Question: I have been struggling with the following exception occurring in my Spring-MVC project for a few days already. There are some similar issues on the web but neither of them helped me really. I am using Eclipse as my IDE.
My folder structure.

pom.xml
'''
<project xmlns="http://maven.apache.org/POM/4.0.0" xmlns:xsi="http://www.w3.org/2001/XMLSchema-instance" xsi:schemaLocation="http://maven.apache.org/POM/4.0.0 http://maven.apache.org/maven-v4_0_0.xsd">
<modelVersion>4.0.0</modelVersion>
<groupId>com.infofaces</groupId>
<artifactId>MavenInfofaces</artifactId>
<packaging>war</packaging>
<version>0.0.1-SNAPSHOT</version>
<name>MavenInfofaces Maven Webapp</name>
<url>http://maven.apache.org</url>
<dependencies>
<dependency>
<groupId>junit</groupId>
<artifactId>junit</artifactId>
<version>3.8.1</version>
<scope>test</scope>
</dependency>
<!-- JSTL -->
<dependency>
<groupId>javax.servlet</groupId>
<artifactId>jstl</artifactId>
<version>1.1.2</version>
</dependency>
<dependency>
<groupId>taglibs</groupId>
<artifactId>standard</artifactId>
<version>1.1.2</version>
</dependency>
<!-- Spring framework -->
<dependency>
<groupId>org.springframework</groupId>
<artifactId>spring</artifactId>
<version>2.5.6</version>
</dependency>
<!-- Spring MVC framework -->
<dependency>
<groupId>org.springframework</groupId>
<artifactId>spring-webmvc</artifactId>
<version>2.5.6</version>
</dependency>
<!-- Apache Commons Upload -->
<dependency>
<groupId>commons-fileupload</groupId>
<artifactId>commons-fileupload</artifactId>
<version>1.2.2</version>
</dependency>
<!-- Apache Commons Upload -->
<dependency>
<groupId>commons-io</groupId>
<artifactId>commons-io</artifactId>
<version>1.3.2</version>
</dependency>
<!-- MySql Connector -->
<dependency>
<groupId>mysql</groupId>
<artifactId>mysql-connector-java</artifactId>
<version>5.1.35</version>
</dependency>
<!-- Core Hibernate ORM Functionality -->
<dependency>
<groupId>org.hibernate</groupId>
<artifactId>hibernate-core</artifactId>
<version>4.3.8.Final</version>
</dependency>
</dependencies>
<build>
<finalName>MavenInfofaces</finalName>
</build>
</project>
'''
web.xml
'''
<web-app id="WebApp_ID" version="2.4"
xmlns="http://java.sun.com/xml/ns/j2ee"
xmlns:xsi="http://www.w3.org/2001/XMLSchema-instance"
xsi:schemaLocation="http://java.sun.com/xml/ns/j2ee
http://java.sun.com/xml/ns/j2ee/web-app_2_4.xsd">
<display-name>Archetype Created Web Application</display-name>
<servlet>
<servlet-name>mvc-dispatcher</servlet-name>
<servlet-class>org.springframework.web.servlet.DispatcherServlet</servlet-class>
<load-on-startup>1</load-on-startup>
</servlet>
<servlet-mapping>
<servlet-name>mvc-dispatcher</servlet-name>
<url-pattern>*.html</url-pattern>
</servlet-mapping>
</web-app>
'''
mvc-dispatcher-servlet.xml
'''
<?xml version="1.0" encoding="UTF-8"?>
<beans xmlns="http://www.springframework.org/schema/beans"
xmlns:mvc="http://www.springframework.org/schema/mvc"
xmlns:context="http://www.springframework.org/schema/context"
xmlns:xsi="http://www.w3.org/2001/XMLSchema-instance"
xsi:schemaLocation="
http://www.springframework.org/schema/beans
http://www.springframework.org/schema/beans/spring-beans-3.0.xsd
http://www.springframework.org/schema/mvc
http://www.springframework.org/schema/mvc/spring-mvc-3.0.xsd
http://www.springframework.org/schema/context
http://www.springframework.org/schema/context/spring-context-3.0.xsd">
<context:component-scan base-package="com.infofaces.myself.controller" />
<bean id="viewResolver"
class="org.springframework.web.servlet.view.InternalResourceViewResolver" >
<property name="prefix">
<value>/WEB-INF/pages/</value>
</property>
<property name="suffix">
<value>.jsp</value>
</property>
</bean>
</beans>
'''
Exception while starting Tomcat Server 8.0.
'''
INFO: Loading XML bean definitions from ServletContext resource [/WEB-INF/mvc-dispatcher-servlet.xml]
May 26, 2015 7:23:27 PM org.springframework.util.xml.SimpleSaxErrorHandler warning
WARNING: Ignored XML validation warning
org.xml.sax.SAXParseException; lineNumber: 12; columnNumber: 80; schema_reference.4: Failed to read schema document 'http://www.springframework.org/schema/beans/spring-beans-3.0.xsd', because 1) could not find the document; 2) the document could not be read; 3) the root element of the document is not <xsd:schema>.
at com.sun.org.apache.xerces.internal.util.ErrorHandlerWrapper.createSAXParseException(Unknown Source)
at com.sun.org.apache.xerces.internal.util.ErrorHandlerWrapper.warning(Unknown Source)
at com.sun.org.apache.xerces.internal.impl.XMLErrorReporter.reportError(Unknown Source)
at com.sun.org.apache.xerces.internal.impl.XMLErrorReporter.reportError(Unknown Source)
at com.sun.org.apache.xerces.internal.impl.xs.traversers.XSDHandler.reportSchemaErr(Unknown Source)
at com.sun.org.apache.xerces.internal.impl.xs.traversers.XSDHandler.reportSchemaWarning(Unknown Source)
at com.sun.org.apache.xerces.internal.impl.xs.traversers.XSDHandler.getSchemaDocument1(Unknown Source)
at com.sun.org.apache.xerces.internal.impl.xs.traversers.XSDHandler.getSchemaDocument(Unknown Source)
at com.sun.org.apache.xerces.internal.impl.xs.traversers.XSDHandler.parseSchema(Unknown Source)
at com.sun.org.apache.xerces.internal.impl.xs.XMLSchemaLoader.loadSchema(Unknown Source)
at com.sun.org.apache.xerces.internal.impl.xs.XMLSchemaValidator.findSchemaGrammar(Unknown Source)
at com.sun.org.apache.xerces.internal.impl.xs.XMLSchemaValidator.handleStartElement(Unknown Source)
at com.sun.org.apache.xerces.internal.impl.xs.XMLSchemaValidator.startElement(Unknown Source)
at com.sun.org.apache.xerces.internal.impl.XMLNSDocumentScannerImpl.scanStartElement(Unknown Source)
at com.sun.org.apache.xerces.internal.impl.XMLNSDocumentScannerImpl$NSContentDriver.scanRootElementHook(Unknown Source)
at com.sun.org.apache.xerces.internal.impl.XMLDocumentFragmentScannerImpl$FragmentContentDriver.next(Unknown Source)
at com.sun.org.apache.xerces.internal.impl.XMLDocumentScannerImpl$PrologDriver.next(Unknown Source)
at com.sun.org.apache.xerces.internal.impl.XMLDocumentScannerImpl.next(Unknown Source)
at com.sun.org.apache.xerces.internal.impl.XMLNSDocumentScannerImpl.next(Unknown Source)
at com.sun.org.apache.xerces.internal.impl.XMLDocumentFragmentScannerImpl.scanDocument(Unknown Source)
at com.sun.org.apache.xerces.internal.parsers.XML11Configuration.parse(Unknown Source)
at com.sun.org.apache.xerces.internal.parsers.XML11Configuration.parse(Unknown Source)
at com.sun.org.apache.xerces.internal.parsers.XMLParser.parse(Unknown Source)
at com.sun.org.apache.xerces.internal.parsers.DOMParser.parse(Unknown Source)
at com.sun.org.apache.xerces.internal.jaxp.DocumentBuilderImpl.parse(Unknown Source)
at org.springframework.beans.factory.xml.DefaultDocumentLoader.loadDocument(DefaultDocumentLoader.java:75)
at org.springframework.beans.factory.xml.XmlBeanDefinitionReader.doLoadBeanDefinitions(XmlBeanDefinitionReader.java:396)
at org.springframework.beans.factory.xml.XmlBeanDefinitionReader.loadBeanDefinitions(XmlBeanDefinitionReader.java:342)
at org.springframework.beans.factory.xml.XmlBeanDefinitionReader.loadBeanDefinitions(XmlBeanDefinitionReader.java:310)
at org.springframework.beans.factory.support.AbstractBeanDefinitionReader.loadBeanDefinitions(AbstractBeanDefinitionReader.java:143)
at org.springframework.beans.factory.support.AbstractBeanDefinitionReader.loadBeanDefinitions(AbstractBeanDefinitionReader.java:178)
at org.springframework.beans.factory.support.AbstractBeanDefinitionReader.loadBeanDefinitions(AbstractBeanDefinitionReader.java:149)
at org.springframework.web.context.support.XmlWebApplicationContext.loadBeanDefinitions(XmlWebApplicationContext.java:124)
at org.springframework.web.context.support.XmlWebApplicationContext.loadBeanDefinitions(XmlWebApplicationContext.java:92)
at org.springframework.context.support.AbstractRefreshableApplicationContext.refreshBeanFactory(AbstractRefreshableApplicationContext.java:123)
at org.springframework.context.support.AbstractApplicationContext.obtainFreshBeanFactory(AbstractApplicationContext.java:422)
at org.springframework.context.support.AbstractApplicationContext.refresh(AbstractApplicationContext.java:352)
at org.springframework.web.servlet.FrameworkServlet.createWebApplicationContext(FrameworkServlet.java:402)
at org.springframework.web.servlet.FrameworkServlet.initWebApplicationContext(FrameworkServlet.java:316)
at org.springframework.web.servlet.FrameworkServlet.initServletBean(FrameworkServlet.java:282)
at org.springframework.web.servlet.HttpServletBean.init(HttpServletBean.java:126)
at javax.servlet.GenericServlet.init(GenericServlet.java:158)
at org.apache.catalina.core.StandardWrapper.initServlet(StandardWrapper.java:1231)
at org.apache.catalina.core.StandardWrapper.loadServlet(StandardWrapper.java:1144)
at org.apache.catalina.core.StandardWrapper.load(StandardWrapper.java:1031)
at org.apache.catalina.core.StandardContext.loadOnStartup(StandardContext.java:4909)
at org.apache.catalina.core.StandardContext.startInternal(StandardContext.java:5196)
at org.apache.catalina.util.LifecycleBase.start(LifecycleBase.java:150)
at org.apache.catalina.core.ContainerBase$StartChild.call(ContainerBase.java:1409)
at org.apache.catalina.core.ContainerBase$StartChild.call(ContainerBase.java:1399)
at java.util.concurrent.FutureTask.run(Unknown Source)
at java.util.concurrent.ThreadPoolExecutor.runWorker(Unknown Source)
at java.util.concurrent.ThreadPoolExecutor$Worker.run(Unknown Source)
at java.lang.Thread.run(Unknown Source)
Caused by: java.net.UnknownHostException: www.springframework.org
at java.net.AbstractPlainSocketImpl.connect(Unknown Source)
at java.net.PlainSocketImpl.connect(Unknown Source)
at java.net.SocksSocketImpl.connect(Unknown Source)
at java.net.Socket.connect(Unknown Source)
at java.net.Socket.connect(Unknown Source)
at sun.net.NetworkClient.doConnect(Unknown Source)
at sun.net.www.http.HttpClient.openServer(Unknown Source)
at sun.net.www.http.HttpClient.openServer(Unknown Source)
at sun.net.www.http.HttpClient.<init>(Unknown Source)
at sun.net.www.http.HttpClient.New(Unknown Source)
at sun.net.www.http.HttpClient.New(Unknown Source)
at sun.net.www.protocol.http.HttpURLConnection.getNewHttpClient(Unknown Source)
at sun.net.www.protocol.http.HttpURLConnection.plainConnect0(Unknown Source)
at sun.net.www.protocol.http.HttpURLConnection.plainConnect(Unknown Source)
at sun.net.www.protocol.http.HttpURLConnection.connect(Unknown Source)
at sun.net.www.protocol.http.HttpURLConnection.getInputStream0(Unknown Source)
at sun.net.www.protocol.http.HttpURLConnection.getInputStream(Unknown Source)
at com.sun.org.apache.xerces.internal.impl.XMLEntityManager.setupCurrentEntity(Unknown Source)
at com.sun.org.apache.xerces.internal.impl.XMLVersionDetector.determineDocVersion(Unknown Source)
at com.sun.org.apache.xerces.internal.impl.xs.opti.SchemaParsingConfig.parse(Unknown Source)
at com.sun.org.apache.xerces.internal.impl.xs.opti.SchemaParsingConfig.parse(Unknown Source)
at com.sun.org.apache.xerces.internal.impl.xs.opti.SchemaDOMParser.parse(Unknown Source)
... 47 more
May 26, 2015 7:23:27 PM org.springframework.web.servlet.FrameworkServlet initServletBean
SEVERE: Context initialization failed
org.springframework.beans.factory.xml.XmlBeanDefinitionStoreException: Line 12 in XML document from ServletContext resource [/WEB-INF/mvc-dispatcher-servlet.xml] is invalid; nested exception is org.xml.sax.SAXParseException; lineNumber: 12; columnNumber: 80; cvc-elt.1: Cannot find the declaration of element 'beans'.
at org.springframework.beans.factory.xml.XmlBeanDefinitionReader.doLoadBeanDefinitions(XmlBeanDefinitionReader.java:404)
at org.springframework.beans.factory.xml.XmlBeanDefinitionReader.loadBeanDefinitions(XmlBeanDefinitionReader.java:342)
at org.springframework.beans.factory.xml.XmlBeanDefinitionReader.loadBeanDefinitions(XmlBeanDefinitionReader.java:310)
at org.springframework.beans.factory.support.AbstractBeanDefinitionReader.loadBeanDefinitions(AbstractBeanDefinitionReader.java:143)
at org.springframework.beans.factory.support.AbstractBeanDefinitionReader.loadBeanDefinitions(AbstractBeanDefinitionReader.java:178)
at org.springframework.beans.factory.support.AbstractBeanDefinitionReader.loadBeanDefinitions(AbstractBeanDefinitionReader.java:149)
at org.springframework.web.context.support.XmlWebApplicationContext.loadBeanDefinitions(XmlWebApplicationContext.java:124)
at org.springframework.web.context.support.XmlWebApplicationContext.loadBeanDefinitions(XmlWebApplicationContext.java:92)
at org.springframework.context.support.AbstractRefreshableApplicationContext.refreshBeanFactory(AbstractRefreshableApplicationContext.java:123)
at org.springframework.context.support.AbstractApplicationContext.obtainFreshBeanFactory(AbstractApplicationContext.java:422)
at org.springframework.context.support.AbstractApplicationContext.refresh(AbstractApplicationContext.java:352)
at org.springframework.web.servlet.FrameworkServlet.createWebApplicationContext(FrameworkServlet.java:402)
at org.springframework.web.servlet.FrameworkServlet.initWebApplicationContext(FrameworkServlet.java:316)
at org.springframework.web.servlet.FrameworkServlet.initServletBean(FrameworkServlet.java:282)
at org.springframework.web.servlet.HttpServletBean.init(HttpServletBean.java:126)
at javax.servlet.GenericServlet.init(GenericServlet.java:158)
at org.apache.catalina.core.StandardWrapper.initServlet(StandardWrapper.java:1231)
at org.apache.catalina.core.StandardWrapper.loadServlet(StandardWrapper.java:1144)
at org.apache.catalina.core.StandardWrapper.load(StandardWrapper.java:1031)
at org.apache.catalina.core.StandardContext.loadOnStartup(StandardContext.java:4909)
at org.apache.catalina.core.StandardContext.startInternal(StandardContext.java:5196)
at org.apache.catalina.util.LifecycleBase.start(LifecycleBase.java:150)
at org.apache.catalina.core.ContainerBase$StartChild.call(ContainerBase.java:1409)
at org.apache.catalina.core.ContainerBase$StartChild.call(ContainerBase.java:1399)
at java.util.concurrent.FutureTask.run(Unknown Source)
at java.util.concurrent.ThreadPoolExecutor.runWorker(Unknown Source)
at java.util.concurrent.ThreadPoolExecutor$Worker.run(Unknown Source)
at java.lang.Thread.run(Unknown Source)
Caused by: org.xml.sax.SAXParseException; lineNumber: 12; columnNumber: 80; cvc-elt.1: Cannot find the declaration of element 'beans'.
at com.sun.org.apache.xerces.internal.util.ErrorHandlerWrapper.createSAXParseException(Unknown Source)
at com.sun.org.apache.xerces.internal.util.ErrorHandlerWrapper.error(Unknown Source)
at com.sun.org.apache.xerces.internal.impl.XMLErrorReporter.reportError(Unknown Source)
at com.sun.org.apache.xerces.internal.impl.XMLErrorReporter.reportError(Unknown Source)
at com.sun.org.apache.xerces.internal.impl.XMLErrorReporter.reportError(Unknown Source)
at com.sun.org.apache.xerces.internal.impl.xs.XMLSchemaValidator.handleStartElement(Unknown Source)
at com.sun.org.apache.xerces.internal.impl.xs.XMLSchemaValidator.startElement(Unknown Source)
at com.sun.org.apache.xerces.internal.impl.XMLNSDocumentScannerImpl.scanStartElement(Unknown Source)
at com.sun.org.apache.xerces.internal.impl.XMLNSDocumentScannerImpl$NSContentDriver.scanRootElementHook(Unknown Source)
at com.sun.org.apache.xerces.internal.impl.XMLDocumentFragmentScannerImpl$FragmentContentDriver.next(Unknown Source)
at com.sun.org.apache.xerces.internal.impl.XMLDocumentScannerImpl$PrologDriver.next(Unknown Source)
at com.sun.org.apache.xerces.internal.impl.XMLDocumentScannerImpl.next(Unknown Source)
at com.sun.org.apache.xerces.internal.impl.XMLNSDocumentScannerImpl.next(Unknown Source)
at com.sun.org.apache.xerces.internal.impl.XMLDocumentFragmentScannerImpl.scanDocument(Unknown Source)
at com.sun.org.apache.xerces.internal.parsers.XML11Configuration.parse(Unknown Source)
at com.sun.org.apache.xerces.internal.parsers.XML11Configuration.parse(Unknown Source)
at com.sun.org.apache.xerces.internal.parsers.XMLParser.parse(Unknown Source)
at com.sun.org.apache.xerces.internal.parsers.DOMParser.parse(Unknown Source)
at com.sun.org.apache.xerces.internal.jaxp.DocumentBuilderImpl.parse(Unknown Source)
at org.springframework.beans.factory.xml.DefaultDocumentLoader.loadDocument(DefaultDocumentLoader.java:75)
at org.springframework.beans.factory.xml.XmlBeanDefinitionReader.doLoadBeanDefinitions(XmlBeanDefinitionReader.java:396)
... 27 more
May 26, 2015 7:23:27 PM org.apache.catalina.core.ApplicationContext log
SEVERE: StandardWrapper.Throwable
org.springframework.beans.factory.xml.XmlBeanDefinitionStoreException: Line 12 in XML document from ServletContext resource [/WEB-INF/mvc-dispatcher-servlet.xml] is invalid; nested exception is org.xml.sax.SAXParseException; lineNumber: 12; columnNumber: 80; cvc-elt.1: Cannot find the declaration of element 'beans'.
at org.springframework.beans.factory.xml.XmlBeanDefinitionReader.doLoadBeanDefinitions(XmlBeanDefinitionReader.java:404)
at org.springframework.beans.factory.xml.XmlBeanDefinitionReader.loadBeanDefinitions(XmlBeanDefinitionReader.java:342)
at org.springframework.beans.factory.xml.XmlBeanDefinitionReader.loadBeanDefinitions(XmlBeanDefinitionReader.java:310)
at org.springframework.beans.factory.support.AbstractBeanDefinitionReader.loadBeanDefinitions(AbstractBeanDefinitionReader.java:143)
at org.springframework.beans.factory.support.AbstractBeanDefinitionReader.loadBeanDefinitions(AbstractBeanDefinitionReader.java:178)
at org.springframework.beans.factory.support.AbstractBeanDefinitionReader.loadBeanDefinitions(AbstractBeanDefinitionReader.java:149)
at org.springframework.web.context.support.XmlWebApplicationContext.loadBeanDefinitions(XmlWebApplicationContext.java:124)
at org.springframework.web.context.support.XmlWebApplicationContext.loadBeanDefinitions(XmlWebApplicationContext.java:92)
at org.springframework.context.support.AbstractRefreshableApplicationContext.refreshBeanFactory(AbstractRefreshableApplicationContext.java:123)
at org.springframework.context.support.AbstractApplicationContext.obtainFreshBeanFactory(AbstractApplicationContext.java:422)
at org.springframework.context.support.AbstractApplicationContext.refresh(AbstractApplicationContext.java:352)
at org.springframework.web.servlet.FrameworkServlet.createWebApplicationContext(FrameworkServlet.java:402)
at org.springframework.web.servlet.FrameworkServlet.initWebApplicationContext(FrameworkServlet.java:316)
at org.springframework.web.servlet.FrameworkServlet.initServletBean(FrameworkServlet.java:282)
at org.springframework.web.servlet.HttpServletBean.init(HttpServletBean.java:126)
at javax.servlet.GenericServlet.init(GenericServlet.java:158)
at org.apache.catalina.core.StandardWrapper.initServlet(StandardWrapper.java:1231)
at org.apache.catalina.core.StandardWrapper.loadServlet(StandardWrapper.java:1144)
at org.apache.catalina.core.StandardWrapper.load(StandardWrapper.java:1031)
at org.apache.catalina.core.StandardContext.loadOnStartup(StandardContext.java:4909)
at org.apache.catalina.core.StandardContext.startInternal(StandardContext.java:5196)
at org.apache.catalina.util.LifecycleBase.start(LifecycleBase.java:150)
at org.apache.catalina.core.ContainerBase$StartChild.call(ContainerBase.java:1409)
at org.apache.catalina.core.ContainerBase$StartChild.call(ContainerBase.java:1399)
at java.util.concurrent.FutureTask.run(Unknown Source)
at java.util.concurrent.ThreadPoolExecutor.runWorker(Unknown Source)
at java.util.concurrent.ThreadPoolExecutor$Worker.run(Unknown Source)
at java.lang.Thread.run(Unknown Source)
Caused by: org.xml.sax.SAXParseException; lineNumber: 12; columnNumber: 80; cvc-elt.1: Cannot find the declaration of element 'beans'.
at com.sun.org.apache.xerces.internal.util.ErrorHandlerWrapper.createSAXParseException(Unknown Source)
at com.sun.org.apache.xerces.internal.util.ErrorHandlerWrapper.error(Unknown Source)
at com.sun.org.apache.xerces.internal.impl.XMLErrorReporter.reportError(Unknown Source)
at com.sun.org.apache.xerces.internal.impl.XMLErrorReporter.reportError(Unknown Source)
at com.sun.org.apache.xerces.internal.impl.XMLErrorReporter.reportError(Unknown Source)
at com.sun.org.apache.xerces.internal.impl.xs.XMLSchemaValidator.handleStartElement(Unknown Source)
at com.sun.org.apache.xerces.internal.impl.xs.XMLSchemaValidator.startElement(Unknown Source)
at com.sun.org.apache.xerces.internal.impl.XMLNSDocumentScannerImpl.scanStartElement(Unknown Source)
at com.sun.org.apache.xerces.internal.impl.XMLNSDocumentScannerImpl$NSContentDriver.scanRootElementHook(Unknown Source)
at com.sun.org.apache.xerces.internal.impl.XMLDocumentFragmentScannerImpl$FragmentContentDriver.next(Unknown Source)
at com.sun.org.apache.xerces.internal.impl.XMLDocumentScannerImpl$PrologDriver.next(Unknown Source)
at com.sun.org.apache.xerces.internal.impl.XMLDocumentScannerImpl.next(Unknown Source)
at com.sun.org.apache.xerces.internal.impl.XMLNSDocumentScannerImpl.next(Unknown Source)
at com.sun.org.apache.xerces.internal.impl.XMLDocumentFragmentScannerImpl.scanDocument(Unknown Source)
at com.sun.org.apache.xerces.internal.parsers.XML11Configuration.parse(Unknown Source)
at com.sun.org.apache.xerces.internal.parsers.XML11Configuration.parse(Unknown Source)
at com.sun.org.apache.xerces.internal.parsers.XMLParser.parse(Unknown Source)
at com.sun.org.apache.xerces.internal.parsers.DOMParser.parse(Unknown Source)
at com.sun.org.apache.xerces.internal.jaxp.DocumentBuilderImpl.parse(Unknown Source)
at org.springframework.beans.factory.xml.DefaultDocumentLoader.loadDocument(DefaultDocumentLoader.java:75)
at org.springframework.beans.factory.xml.XmlBeanDefinitionReader.doLoadBeanDefinitions(XmlBeanDefinitionReader.java:396)
... 27 more
May 26, 2015 7:23:27 PM org.apache.catalina.core.StandardContext loadOnStartup
SEVERE: Servlet [mvc-dispatcher] in web application [/MavenInfofaces] threw load() exception
org.xml.sax.SAXParseException; lineNumber: 12; columnNumber: 80; cvc-elt.1: Cannot find the declaration of element 'beans'.
at com.sun.org.apache.xerces.internal.util.ErrorHandlerWrapper.createSAXParseException(Unknown Source)
at com.sun.org.apache.xerces.internal.util.ErrorHandlerWrapper.error(Unknown Source)
at com.sun.org.apache.xerces.internal.impl.XMLErrorReporter.reportError(Unknown Source)
at com.sun.org.apache.xerces.internal.impl.XMLErrorReporter.reportError(Unknown Source)
at com.sun.org.apache.xerces.internal.impl.XMLErrorReporter.reportError(Unknown Source)
at com.sun.org.apache.xerces.internal.impl.xs.XMLSchemaValidator.handleStartElement(Unknown Source)
at com.sun.org.apache.xerces.internal.impl.xs.XMLSchemaValidator.startElement(Unknown Source)
at com.sun.org.apache.xerces.internal.impl.XMLNSDocumentScannerImpl.scanStartElement(Unknown Source)
at com.sun.org.apache.xerces.internal.impl.XMLNSDocumentScannerImpl$NSContentDriver.scanRootElementHook(Unknown Source)
at com.sun.org.apache.xerces.internal.impl.XMLDocumentFragmentScannerImpl$FragmentContentDriver.next(Unknown Source)
at com.sun.org.apache.xerces.internal.impl.XMLDocumentScannerImpl$PrologDriver.next(Unknown Source)
at com.sun.org.apache.xerces.internal.impl.XMLDocumentScannerImpl.next(Unknown Source)
at com.sun.org.apache.xerces.internal.impl.XMLNSDocumentScannerImpl.next(Unknown Source)
at com.sun.org.apache.xerces.internal.impl.XMLDocumentFragmentScannerImpl.scanDocument(Unknown Source)
at com.sun.org.apache.xerces.internal.parsers.XML11Configuration.parse(Unknown Source)
at com.sun.org.apache.xerces.internal.parsers.XML11Configuration.parse(Unknown Source)
at com.sun.org.apache.xerces.internal.parsers.XMLParser.parse(Unknown Source)
at com.sun.org.apache.xerces.internal.parsers.DOMParser.parse(Unknown Source)
at com.sun.org.apache.xerces.internal.jaxp.DocumentBuilderImpl.parse(Unknown Source)
at org.springframework.beans.factory.xml.DefaultDocumentLoader.loadDocument(DefaultDocumentLoader.java:75)
at org.springframework.beans.factory.xml.XmlBeanDefinitionReader.doLoadBeanDefinitions(XmlBeanDefinitionReader.java:396)
at org.springframework.beans.factory.xml.XmlBeanDefinitionReader.loadBeanDefinitions(XmlBeanDefinitionReader.java:342)
at org.springframework.beans.factory.xml.XmlBeanDefinitionReader.loadBeanDefinitions(XmlBeanDefinitionReader.java:310)
at org.springframework.beans.factory.support.AbstractBeanDefinitionReader.loadBeanDefinitions(AbstractBeanDefinitionReader.java:143)
at org.springframework.beans.factory.support.AbstractBeanDefinitionReader.loadBeanDefinitions(AbstractBeanDefinitionReader.java:178)
at org.springframework.beans.factory.support.AbstractBeanDefinitionReader.loadBeanDefinitions(AbstractBeanDefinitionReader.java:149)
at org.springframework.web.context.support.XmlWebApplicationContext.loadBeanDefinitions(XmlWebApplicationContext.java:124)
at org.springframework.web.context.support.XmlWebApplicationContext.loadBeanDefinitions(XmlWebApplicationContext.java:92)
at org.springframework.context.support.AbstractRefreshableApplicationContext.refreshBeanFactory(AbstractRefreshableApplicationContext.java:123)
at org.springframework.context.support.AbstractApplicationContext.obtainFreshBeanFactory(AbstractApplicationContext.java:422)
at org.springframework.context.support.AbstractApplicationContext.refresh(AbstractApplicationContext.java:352)
at org.springframework.web.servlet.FrameworkServlet.createWebApplicationContext(FrameworkServlet.java:402)
at org.springframework.web.servlet.FrameworkServlet.initWebApplicationContext(FrameworkServlet.java:316)
at org.springframework.web.servlet.FrameworkServlet.initServletBean(FrameworkServlet.java:282)
at org.springframework.web.servlet.HttpServletBean.init(HttpServletBean.java:126)
at javax.servlet.GenericServlet.init(GenericServlet.java:158)
at org.apache.catalina.core.StandardWrapper.initServlet(StandardWrapper.java:1231)
at org.apache.catalina.core.StandardWrapper.loadServlet(StandardWrapper.java:1144)
at org.apache.catalina.core.StandardWrapper.load(StandardWrapper.java:1031)
at org.apache.catalina.core.StandardContext.loadOnStartup(StandardContext.java:4909)
at org.apache.catalina.core.StandardContext.startInternal(StandardContext.java:5196)
at org.apache.catalina.util.LifecycleBase.start(LifecycleBase.java:150)
at org.apache.catalina.core.ContainerBase$StartChild.call(ContainerBase.java:1409)
at org.apache.catalina.core.ContainerBase$StartChild.call(ContainerBase.java:1399)
at java.util.concurrent.FutureTask.run(Unknown Source)
at java.util.concurrent.ThreadPoolExecutor.runWorker(Unknown Source)
at java.util.concurrent.ThreadPoolExecutor$Worker.run(Unknown Source)
at java.lang.Thread.run(Unknown Source)
'''
I am newbie to Spring MVC and Maven projects. Please help me to get rid of this issue.
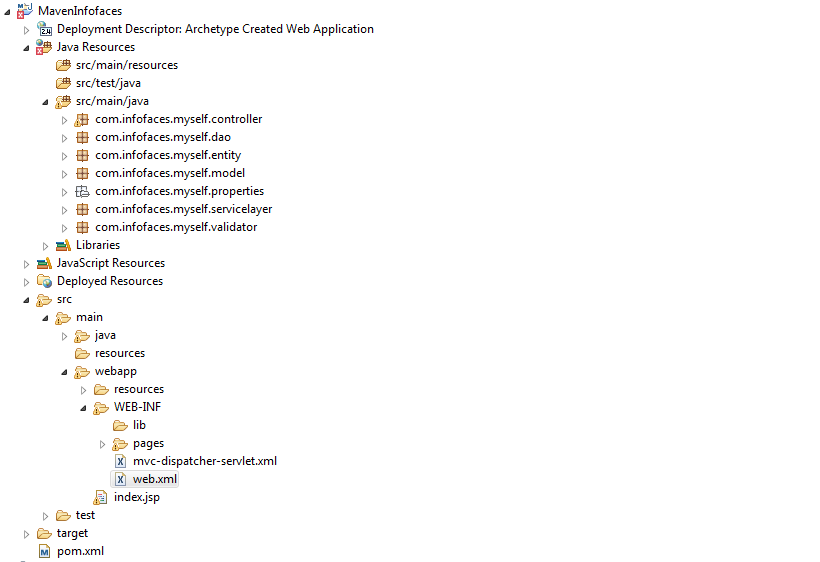
Answer: A simple careless mistake. As Deinum said in comment.. There is Spring 3.0 schema files in web.xml but using Spring 2.5. I changed my pom.xml to get Spring 3.0 jars and it worked fine.
pom.xml
'''
<project xmlns="http://maven.apache.org/POM/4.0.0" xmlns:xsi="http://www.w3.org/2001/XMLSchema-instance"
xsi:schemaLocation="http://maven.apache.org/POM/4.0.0 http://maven.apache.org/maven-v4_0_0.xsd">
<modelVersion>4.0.0</modelVersion>
<groupId>com.infofaces</groupId>
<artifactId>MavenInfofaces</artifactId>
<packaging>war</packaging>
<version>0.0.1-SNAPSHOT</version>
<name>MavenInfofaces Maven Webapp</name>
<url>http://maven.apache.org</url>
<dependencies>
<dependency>
<groupId>junit</groupId>
<artifactId>junit</artifactId>
<version>3.8.1</version>
<scope>test</scope>
</dependency>
<!-- JSTL -->
<dependency>
<groupId>javax.servlet</groupId>
<artifactId>jstl</artifactId>
<version>1.1.2</version>
</dependency>
<dependency>
<groupId>taglibs</groupId>
<artifactId>standard</artifactId>
<version>1.1.2</version>
</dependency>
<!-- Spring framework -->
<dependency>
<groupId>org.springframework</groupId>
<artifactId>spring-context</artifactId>
<version>3.0.0.RELEASE</version>
</dependency>
<!-- Spring MVC framework -->
<dependency>
<groupId>org.springframework</groupId>
<artifactId>spring-webmvc</artifactId>
<version>3.0.0.RELEASE</version>
</dependency>
<!-- Apache Commons Upload -->
<dependency>
<groupId>commons-fileupload</groupId>
<artifactId>commons-fileupload</artifactId>
<version>1.2.2</version>
</dependency>
<!-- Apache Commons Upload -->
<dependency>
<groupId>commons-io</groupId>
<artifactId>commons-io</artifactId>
<version>1.3.2</version>
</dependency>
<!-- MySql Connector -->
<dependency>
<groupId>mysql</groupId>
<artifactId>mysql-connector-java</artifactId>
<version>5.1.35</version>
</dependency>
<!-- Core Hibernate ORM Functionality -->
<dependency>
<groupId>org.hibernate</groupId>
<artifactId>hibernate-core</artifactId>
<version>4.3.8.Final</version>
</dependency>
</dependencies>
<build>
<finalName>MavenInfofaces</finalName>
</build>
</project>
'''
Thanks M.Deinum.